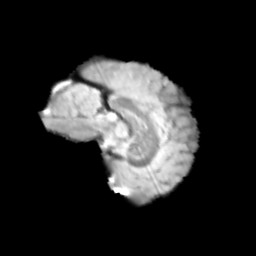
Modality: T2w
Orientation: sagittal
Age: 12
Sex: female
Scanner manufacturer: siemens
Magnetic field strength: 3 T
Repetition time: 3.8 s
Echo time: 0.07 s